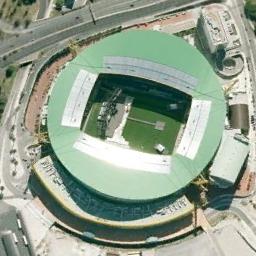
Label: stadium